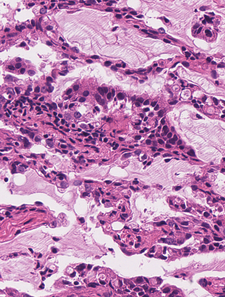
Tumor epithelial tissue: yes
Tumor-associated stroma tissue: yes
Normal tissue: no